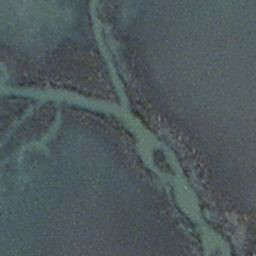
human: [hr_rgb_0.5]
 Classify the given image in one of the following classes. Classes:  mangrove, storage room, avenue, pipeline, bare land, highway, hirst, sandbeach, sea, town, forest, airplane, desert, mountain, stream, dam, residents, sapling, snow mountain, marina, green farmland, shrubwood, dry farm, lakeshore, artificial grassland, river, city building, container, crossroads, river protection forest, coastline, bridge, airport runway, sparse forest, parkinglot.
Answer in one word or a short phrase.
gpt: stream